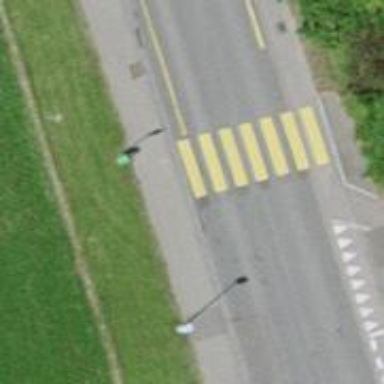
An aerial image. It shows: Uncontrolled zebra crossing.